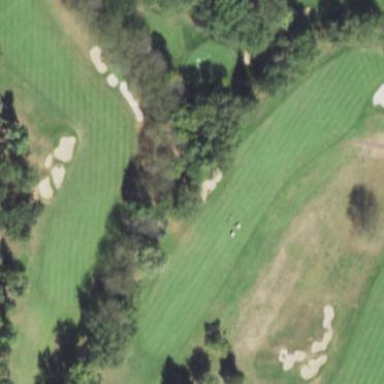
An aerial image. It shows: Grassy area designated as golf fairway.